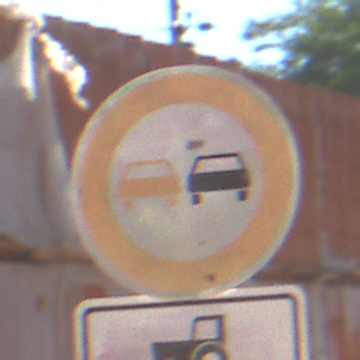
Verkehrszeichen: Ueberholverbot
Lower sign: SonstigeOderMehrspurigeFahrzeuge1
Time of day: MorningAfternoon
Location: Outdoor (Nature)
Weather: Clear
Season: Summer
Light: Natural